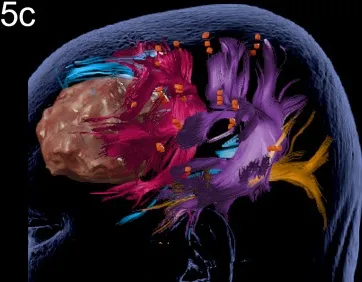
Case 5. Left panels show ON results, right panels AN results. Panels (C, D) Fiber tracking results including the lesion, nTMS cortical endpoints in orange and color-coded tracts with CNT in direction-coded, here dark blue, AF in purple, ILF in yellow, Frontal Aslant Tract in pink, and CF in light blue.
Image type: electrography (ekg)